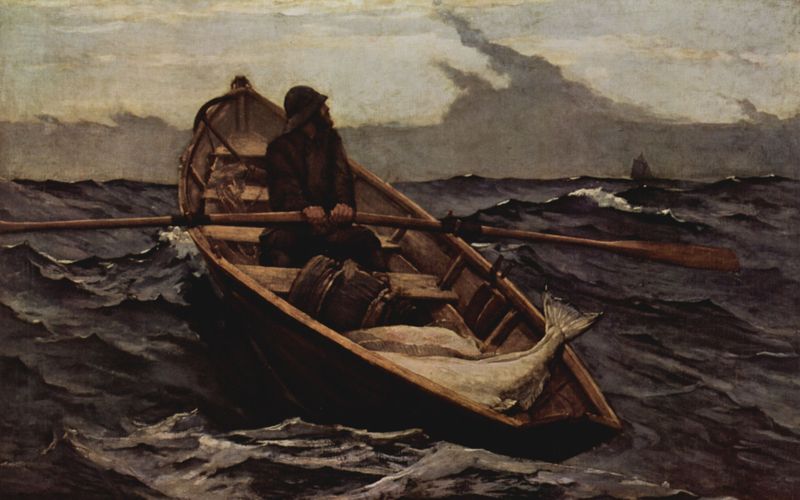
Titel: Nebelwarnung
Künstler: Winslow Homer
Standort: Boston (Massachusetts)
Institution: Museum of Fine Arts
Schlagwörter: blau, dunkel, gemälde, gewitter, himmel, mann, meer, wasser, weiß, wolken, ocker, see, sitzen, braun, grau, hell, holz, hut, schwarz, blick, wolke, beige, anzug, bart, jacke, kappe, mütze, halten, mensch, tot, weit, hände, ferne, horizont, spiegelung, wind, einsam, rauch, mantel, england, boot, kahn, paddel, ruder, gischt, schiff, segel, segelboot, welle, wellen, fischer, segelschiff, violett, bank, schaum, seemann, seestück, seile, sturm, stürmisch, ungewitter, unwetter, wellengang, wetter, wild, wogen, ruderbank, ruderboot, ruderer, rudern, glanz, lciht, reflexion, taue, regen, truhe, fischerboot, seil, groß, fäuste, angel, kiste, fass, seegang, fisch, fangen, reflektion, windhose, anker, fang, schief, netz, fische, unruhig, angler, tonne, flossen, flosse, scholle, fischen, schwanzflosse, heck, fischfang, schlapphut, ruderblatt, bootfahren, riesenwelle, dunkle wolken, trinkwasser, anorak, hochsteigen, thunfisch, anelgn, aufkommender sturm, rauhesee, schiif, thunfische, zupacken, 19. jahrhundert, ruer, flosser, farbiges bild, fischreuse, krabbenfalle